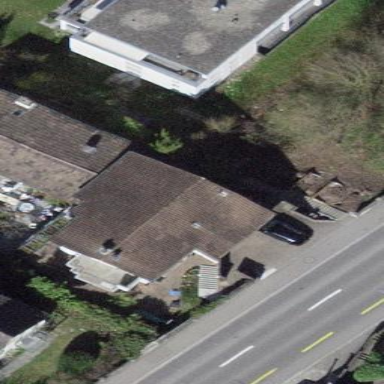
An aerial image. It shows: Detached building.